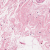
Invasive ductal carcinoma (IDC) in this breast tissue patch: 0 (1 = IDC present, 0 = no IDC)